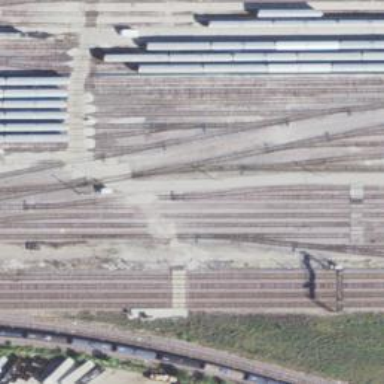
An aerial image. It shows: Railway service station.